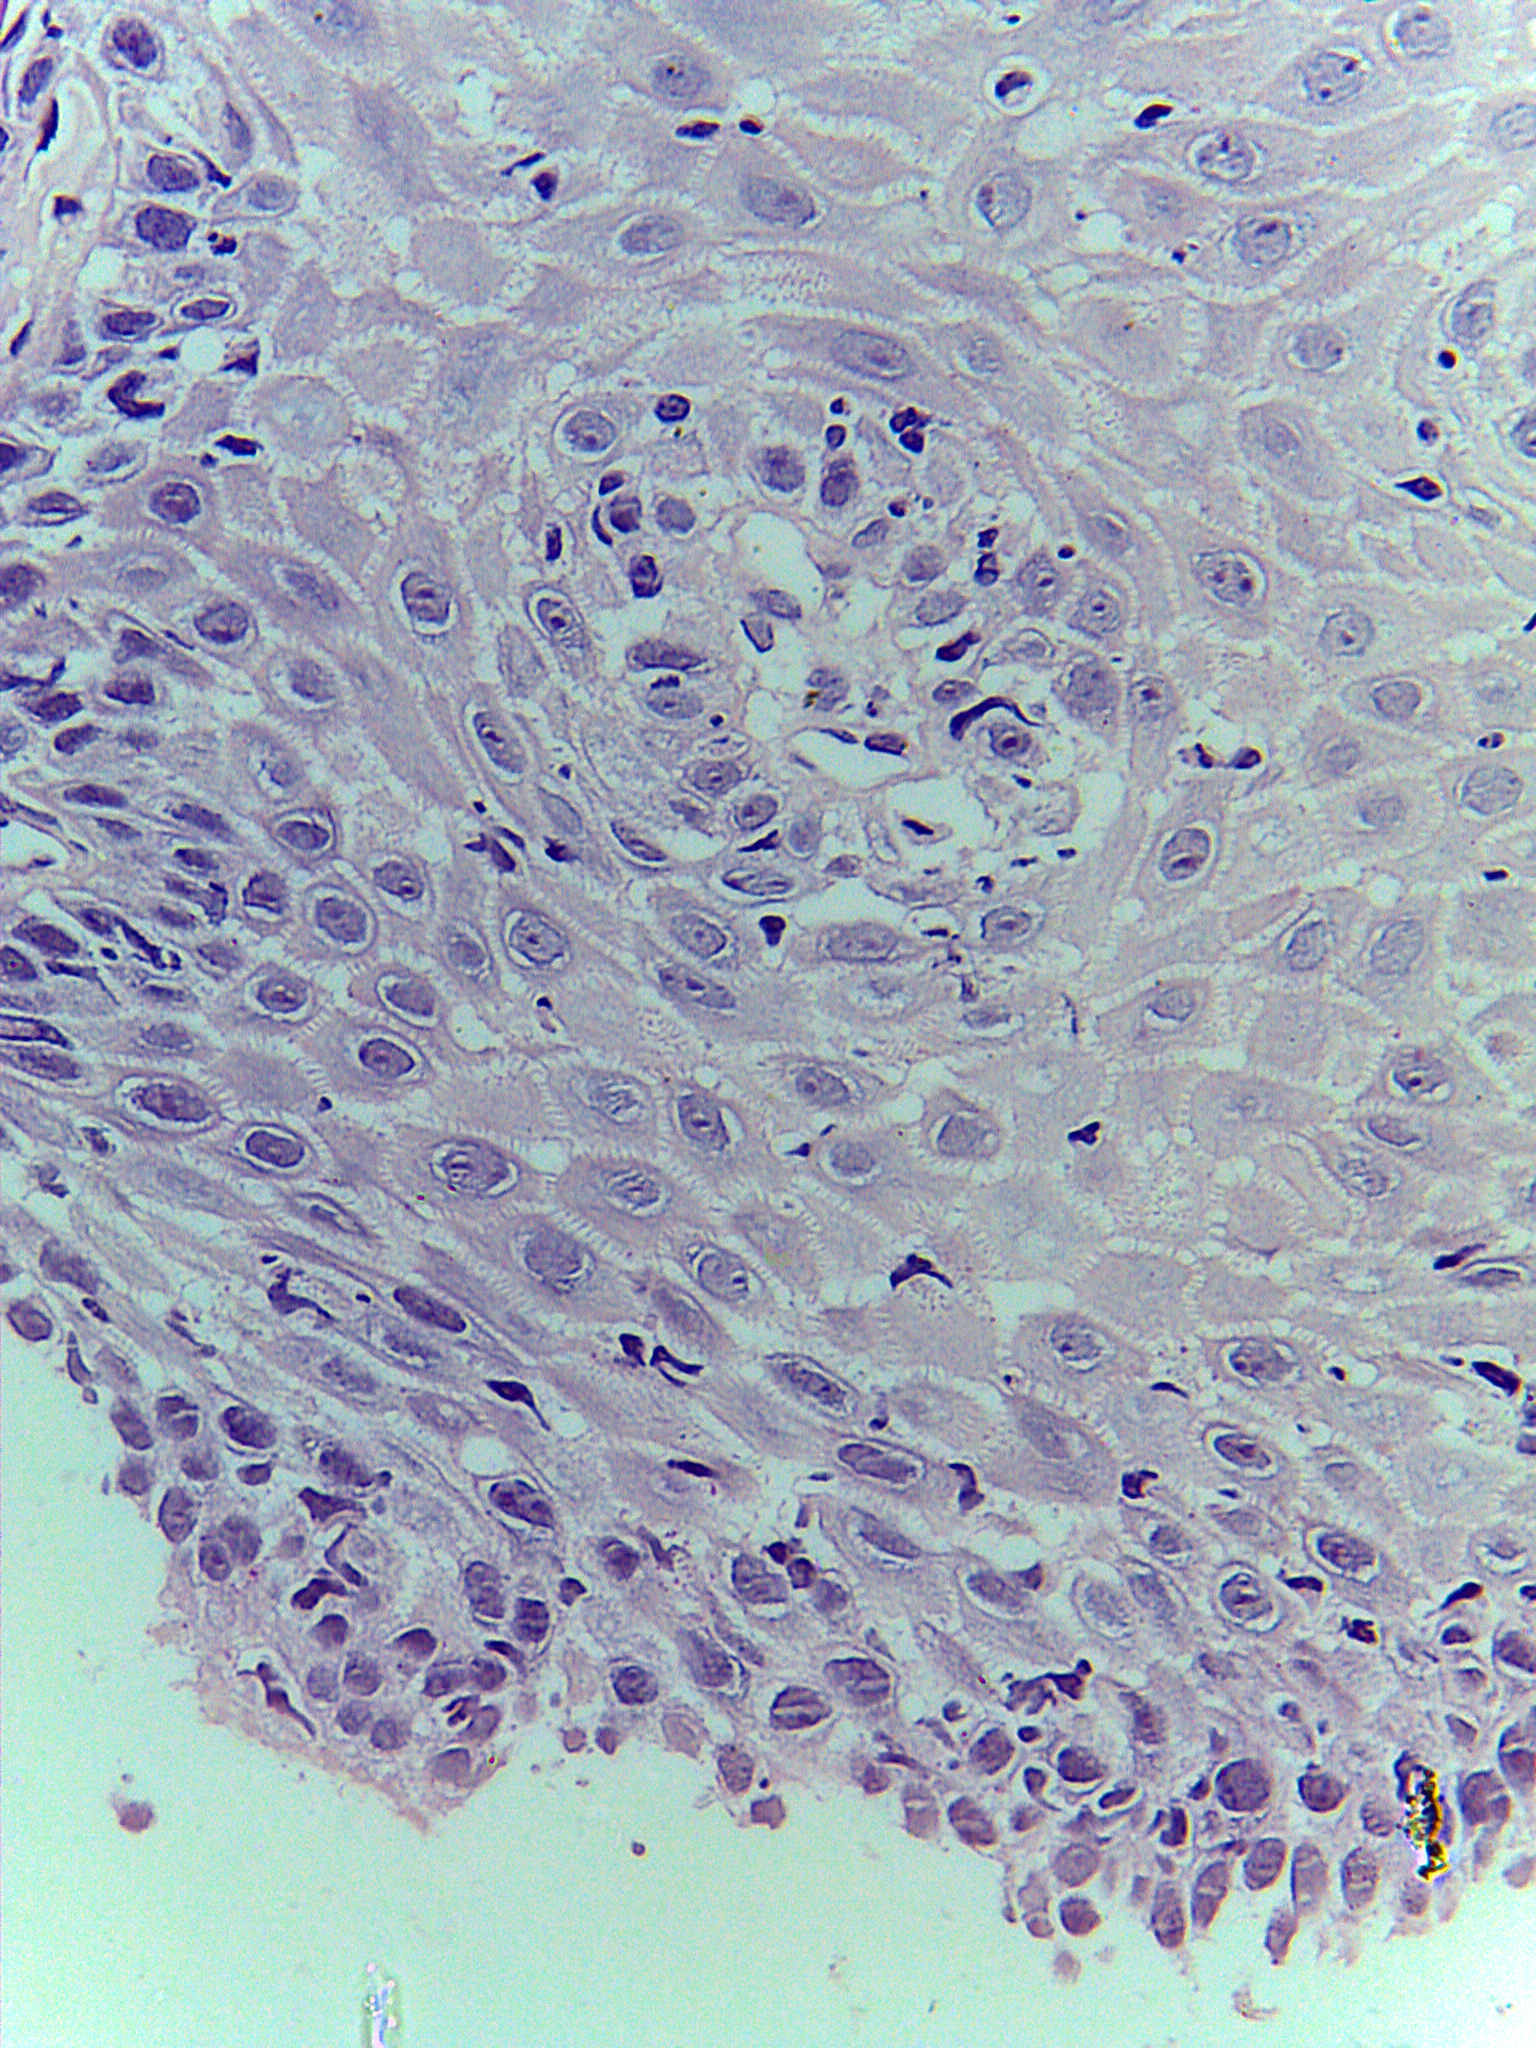
Diagnosis: Normal